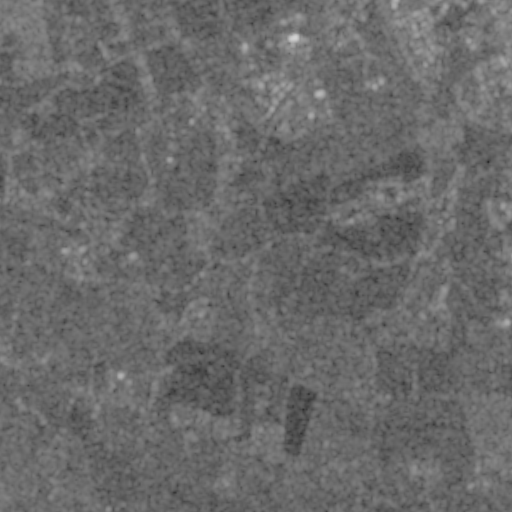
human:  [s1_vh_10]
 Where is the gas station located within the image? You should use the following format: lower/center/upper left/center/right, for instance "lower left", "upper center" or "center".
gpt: The gas station is located in the upper right of the image.
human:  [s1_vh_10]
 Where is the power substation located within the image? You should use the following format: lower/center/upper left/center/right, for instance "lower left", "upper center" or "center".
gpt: The power substation is located in the upper right of the image.
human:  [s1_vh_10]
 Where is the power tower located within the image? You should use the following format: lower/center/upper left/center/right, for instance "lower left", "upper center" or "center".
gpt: The power tower is located in the upper right of the image.
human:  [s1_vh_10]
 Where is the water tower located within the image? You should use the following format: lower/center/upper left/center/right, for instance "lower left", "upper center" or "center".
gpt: The water tower is located in the center right of the image.
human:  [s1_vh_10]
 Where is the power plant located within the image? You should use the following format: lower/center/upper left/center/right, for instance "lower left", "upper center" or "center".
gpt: There is no power plant in the image.

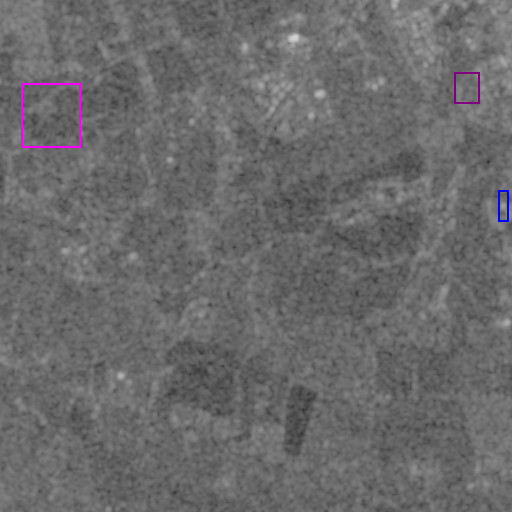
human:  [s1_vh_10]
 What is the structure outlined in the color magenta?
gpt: The structure outlined in magenta is a crop field.
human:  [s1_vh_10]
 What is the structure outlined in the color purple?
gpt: The structure outlined in purple is a park.
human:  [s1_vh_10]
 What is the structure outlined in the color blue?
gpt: The structure outlined in blue is a parking lot.
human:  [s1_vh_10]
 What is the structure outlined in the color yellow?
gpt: There is no yellow outline.